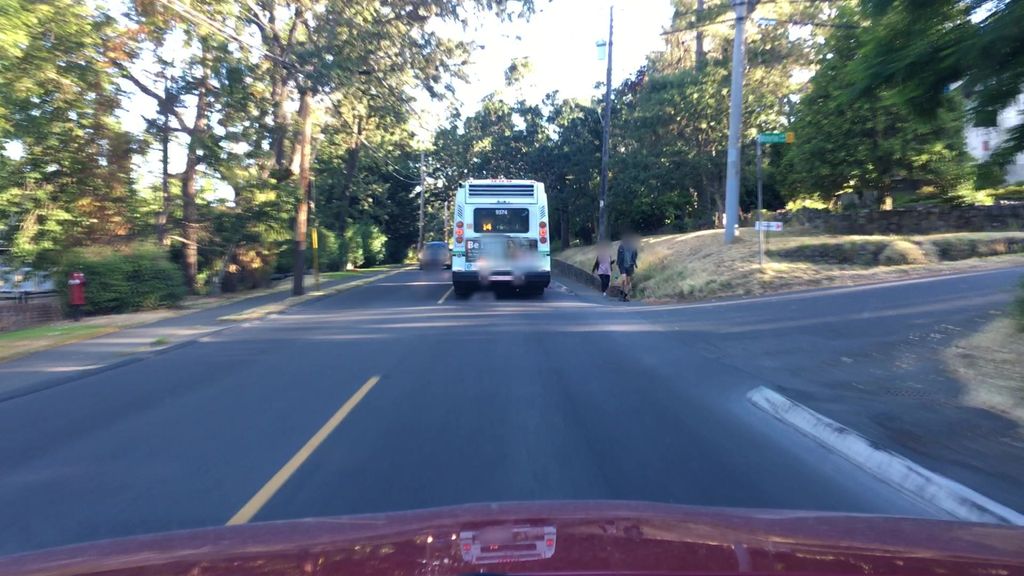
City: victoria